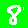
Digit: 8